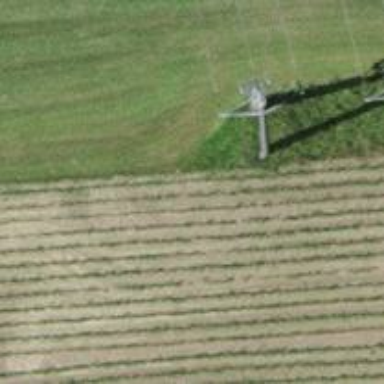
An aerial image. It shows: Minor power line with 3 cables.